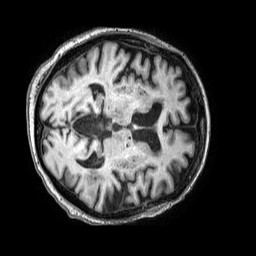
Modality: T1w
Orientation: axial
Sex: female
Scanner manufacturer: philips
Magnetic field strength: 3 T
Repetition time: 0.007053 s
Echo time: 0.003223 s